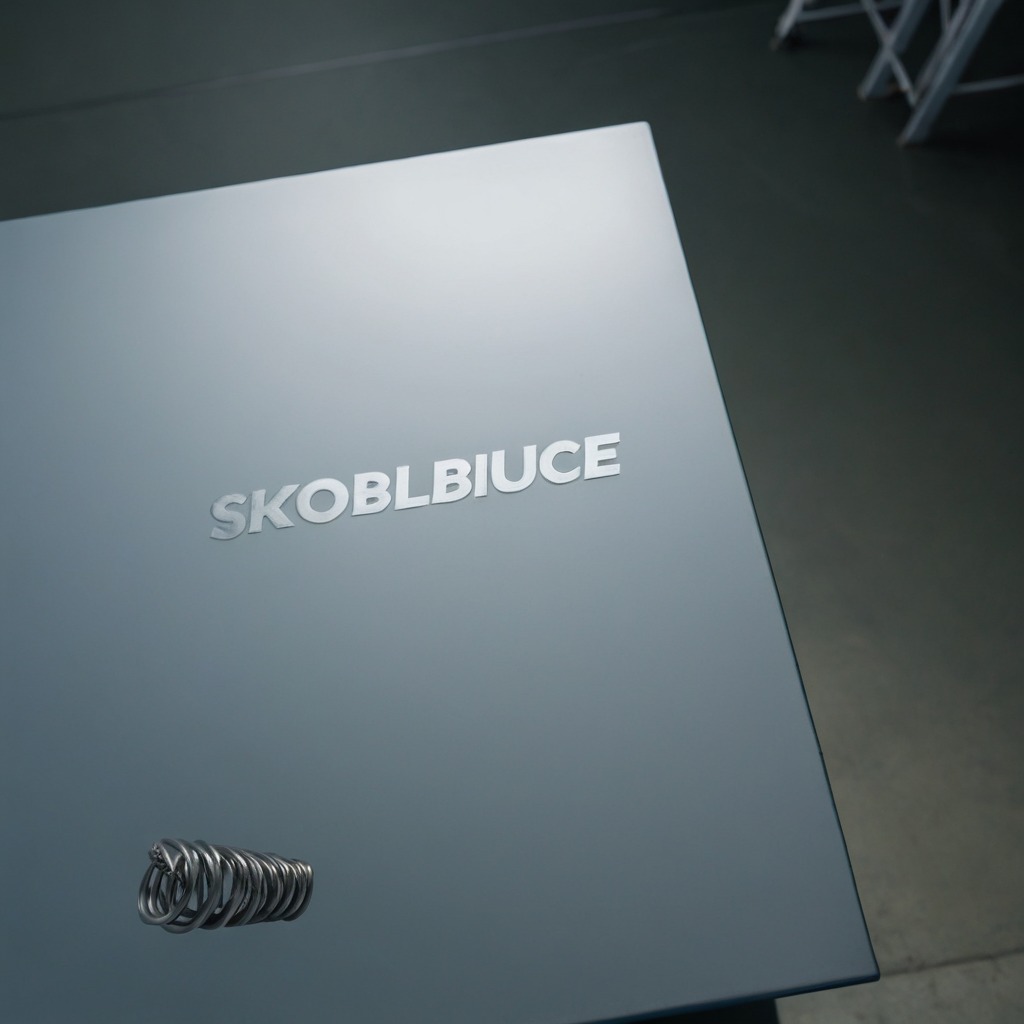
A coiled metal spring is lying on the toolbox surface.